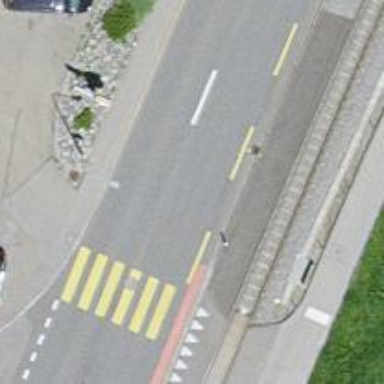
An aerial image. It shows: Uncontrolled road crossing with markings.